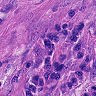
Metastatic tissue present: yes